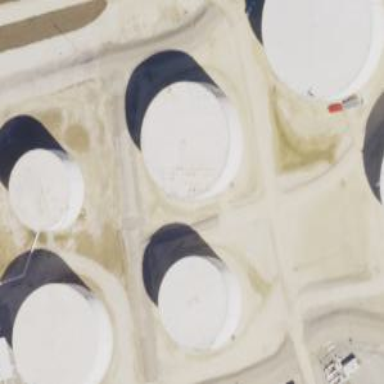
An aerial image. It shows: Storage tank created as man-made structure.